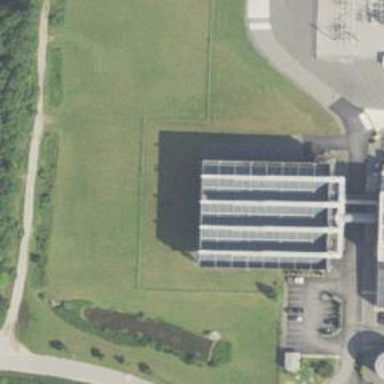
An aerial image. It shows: Industrial building.